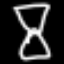
Label: hourglass